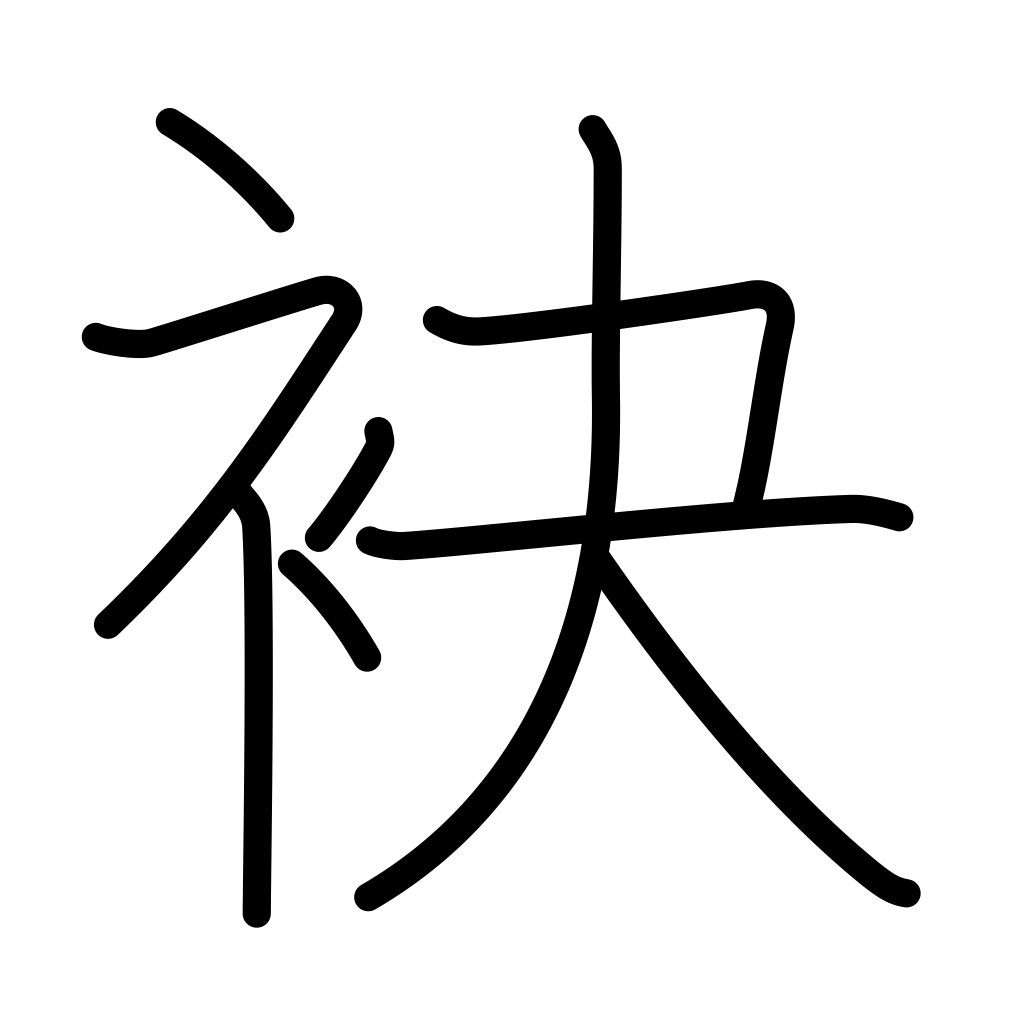
Meaning: sleeve, edge